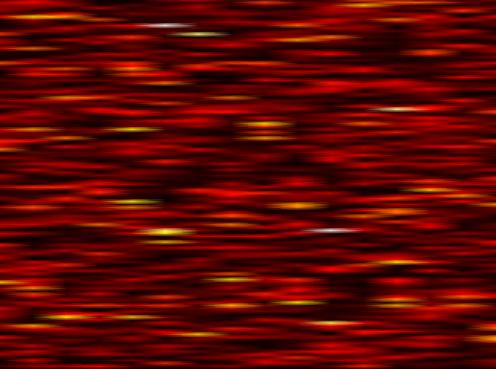
Label: UFMC